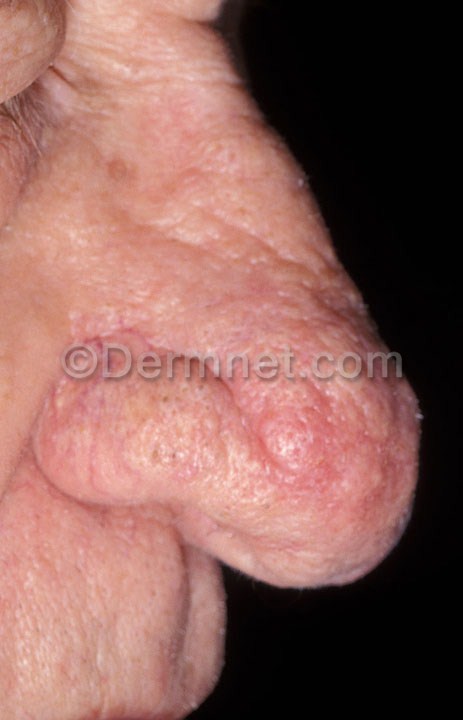
Disease: Acne and Rosacea Photos